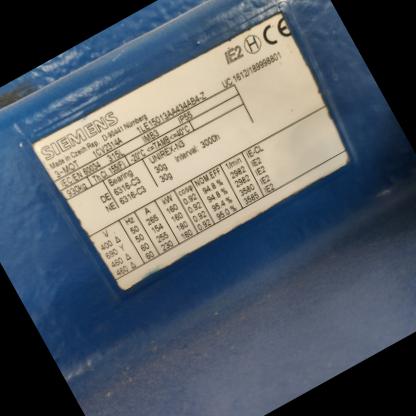
Klasa: tabliczka-znamionowa